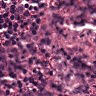
Metastatic tissue present: yes